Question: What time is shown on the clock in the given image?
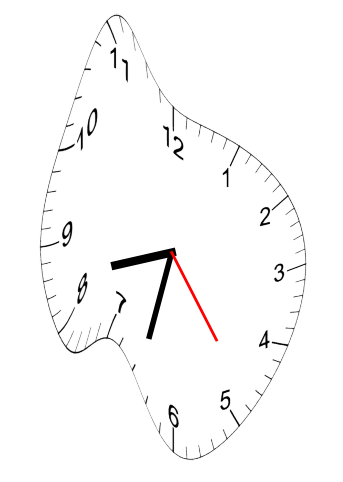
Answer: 08:32:24